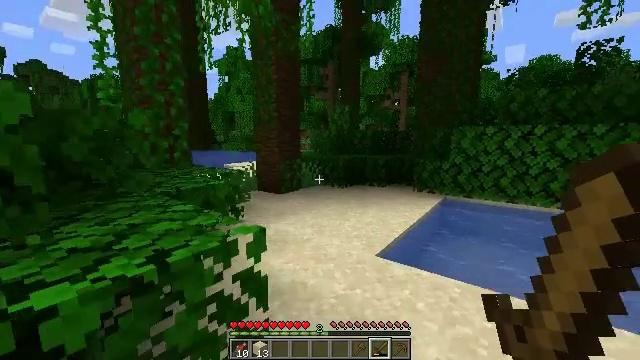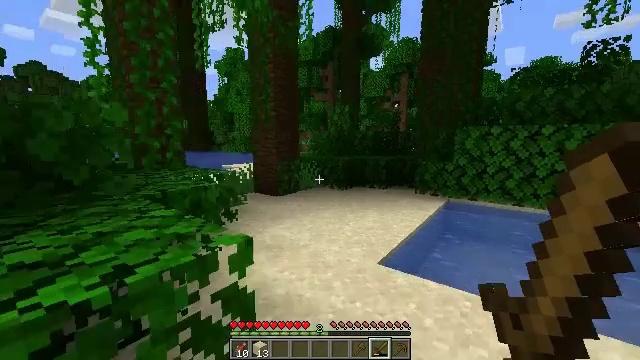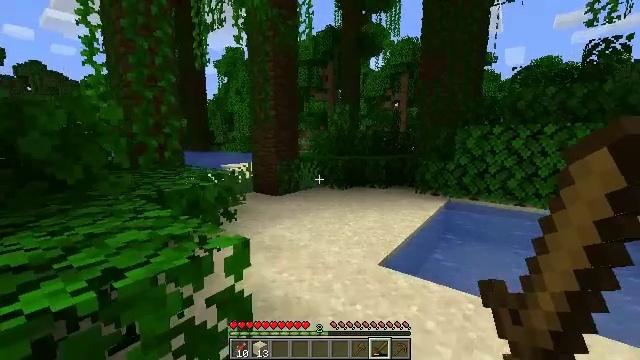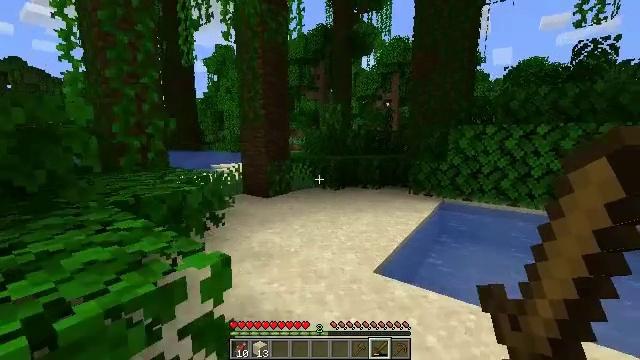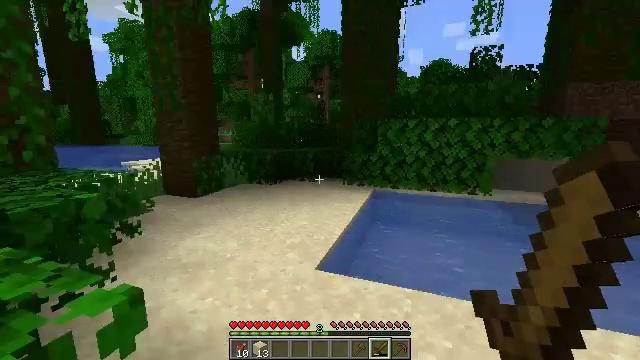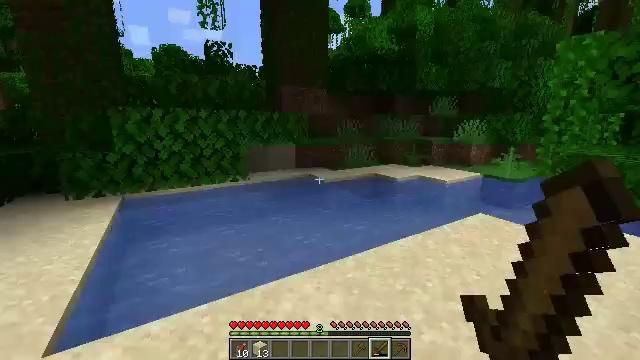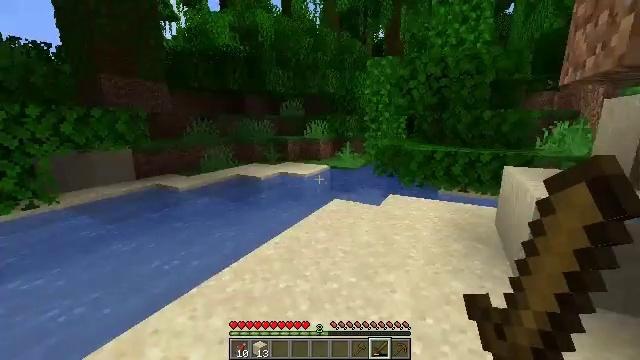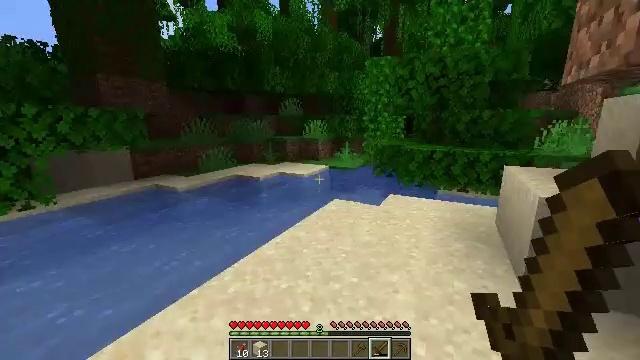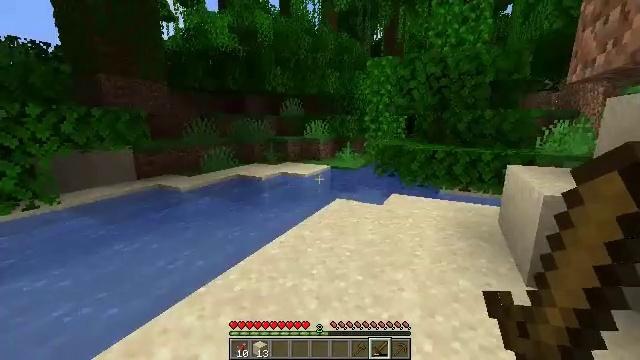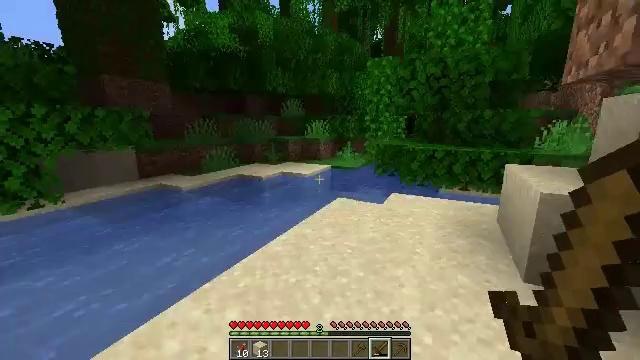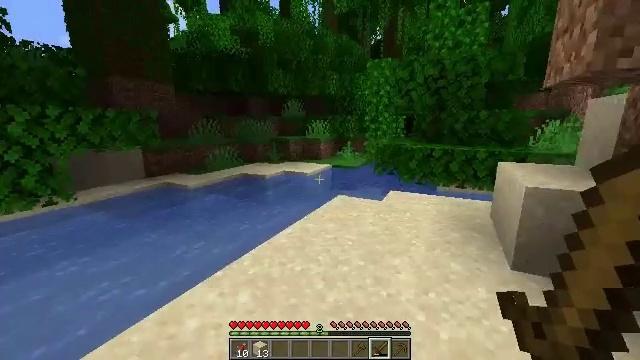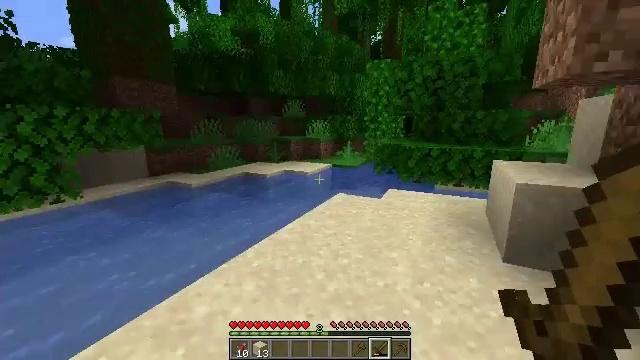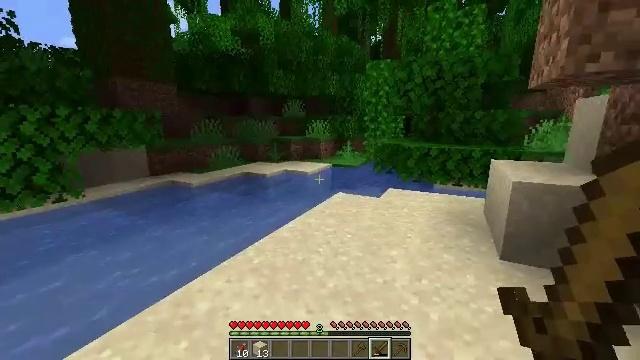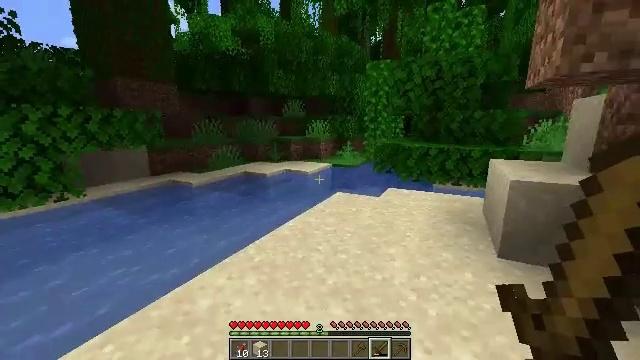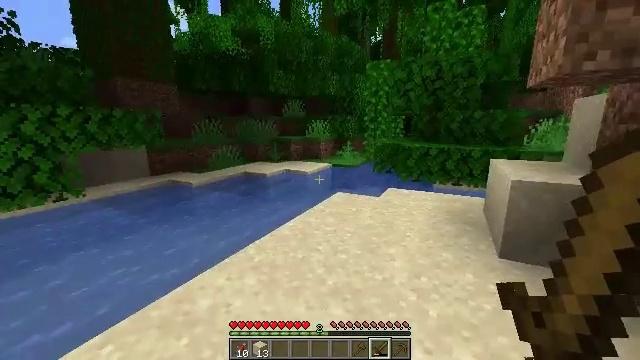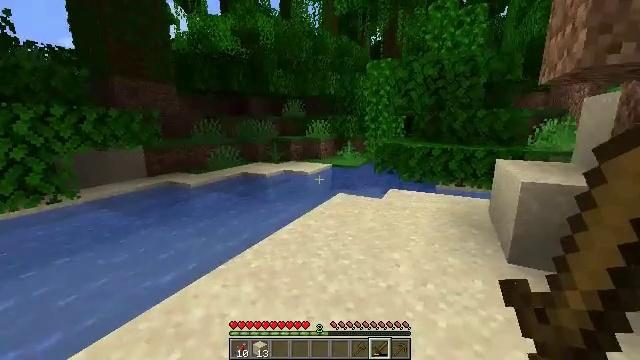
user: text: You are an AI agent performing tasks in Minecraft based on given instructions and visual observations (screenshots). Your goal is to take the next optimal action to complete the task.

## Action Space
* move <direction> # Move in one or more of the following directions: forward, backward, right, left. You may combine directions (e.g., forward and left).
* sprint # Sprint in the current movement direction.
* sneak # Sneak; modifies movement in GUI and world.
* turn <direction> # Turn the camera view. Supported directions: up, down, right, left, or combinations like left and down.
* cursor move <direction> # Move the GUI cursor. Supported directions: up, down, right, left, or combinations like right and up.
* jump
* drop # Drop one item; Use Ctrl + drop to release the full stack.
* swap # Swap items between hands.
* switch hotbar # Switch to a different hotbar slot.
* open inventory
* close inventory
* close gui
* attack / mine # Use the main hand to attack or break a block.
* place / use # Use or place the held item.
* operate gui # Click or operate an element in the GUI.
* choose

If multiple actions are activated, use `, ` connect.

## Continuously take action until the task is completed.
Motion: motion action
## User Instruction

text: Dig up some sand.
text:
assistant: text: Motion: move forward
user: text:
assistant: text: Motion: move forward
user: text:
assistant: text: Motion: move forward, turn right
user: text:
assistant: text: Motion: move forward, turn right and down
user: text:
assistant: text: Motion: move forward, turn right and down
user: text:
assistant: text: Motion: turn right
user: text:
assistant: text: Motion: no_op
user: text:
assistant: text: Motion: move back
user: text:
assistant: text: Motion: move back
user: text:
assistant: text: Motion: move back
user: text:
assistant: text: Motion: no_op
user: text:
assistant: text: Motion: no_op
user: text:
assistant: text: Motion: no_op
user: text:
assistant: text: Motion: move forward
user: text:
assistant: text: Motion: move forward
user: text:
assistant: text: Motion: move forward
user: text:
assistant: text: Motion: move forward
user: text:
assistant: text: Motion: move forward
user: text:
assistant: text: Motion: move forward
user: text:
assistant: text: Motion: move forward, turn left and up
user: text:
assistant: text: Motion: move forward, turn left
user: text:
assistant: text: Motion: turn left
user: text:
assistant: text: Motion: turn left
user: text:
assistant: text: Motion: move left
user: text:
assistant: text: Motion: move left
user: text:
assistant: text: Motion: move left
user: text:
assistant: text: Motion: move forward and move left
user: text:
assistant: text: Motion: move forward
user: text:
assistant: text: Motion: move forward
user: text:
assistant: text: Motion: move forward